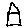
Label: house